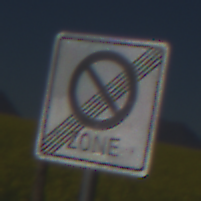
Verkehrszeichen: EndeEingeschraenktesHalteverbotZone
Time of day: MorningAfternoon
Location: Outdoor (RoadRail)
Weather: Clear
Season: NotSpecified
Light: Natural